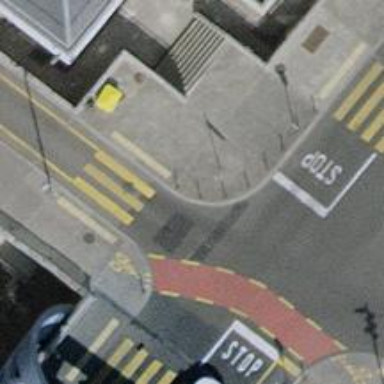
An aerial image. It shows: Kerb barrier.